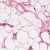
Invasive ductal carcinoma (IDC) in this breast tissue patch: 0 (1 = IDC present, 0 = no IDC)